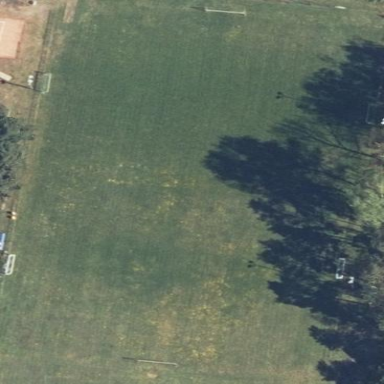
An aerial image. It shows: Soccer pitch for leisure land activities.